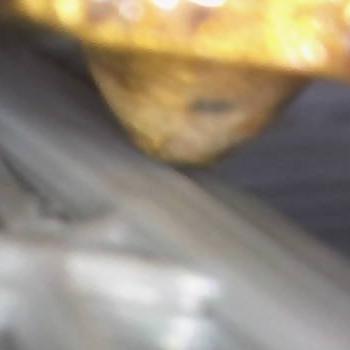
Flow rate: 78%